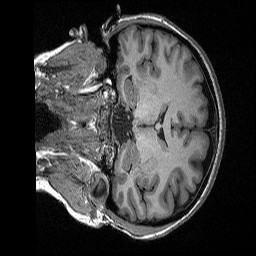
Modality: T1w
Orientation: coronal
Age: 43
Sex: female
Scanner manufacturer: siemens
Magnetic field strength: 3 T
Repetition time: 2.3 s
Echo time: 0.00298 s